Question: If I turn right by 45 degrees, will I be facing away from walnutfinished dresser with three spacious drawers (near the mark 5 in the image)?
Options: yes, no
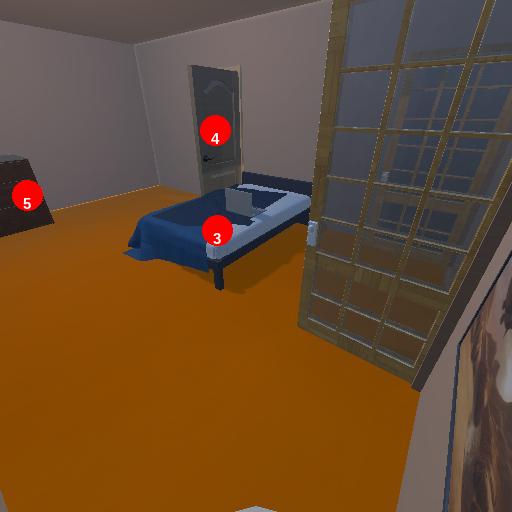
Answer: yes